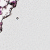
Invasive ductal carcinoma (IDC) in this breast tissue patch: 0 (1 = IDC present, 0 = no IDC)